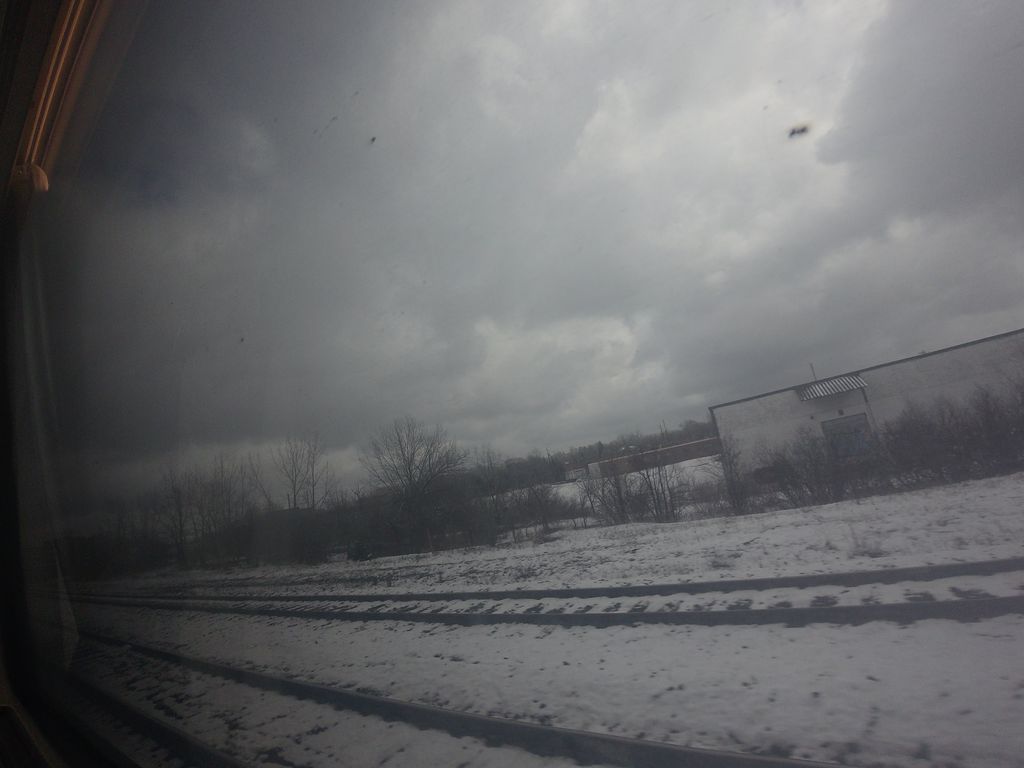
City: toronto